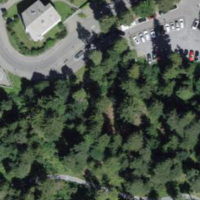
EUNIS habitat code: 43
Species observed at this site:
Turdus philomelos
Poecile palustris